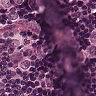
Metastatic tissue present: yes